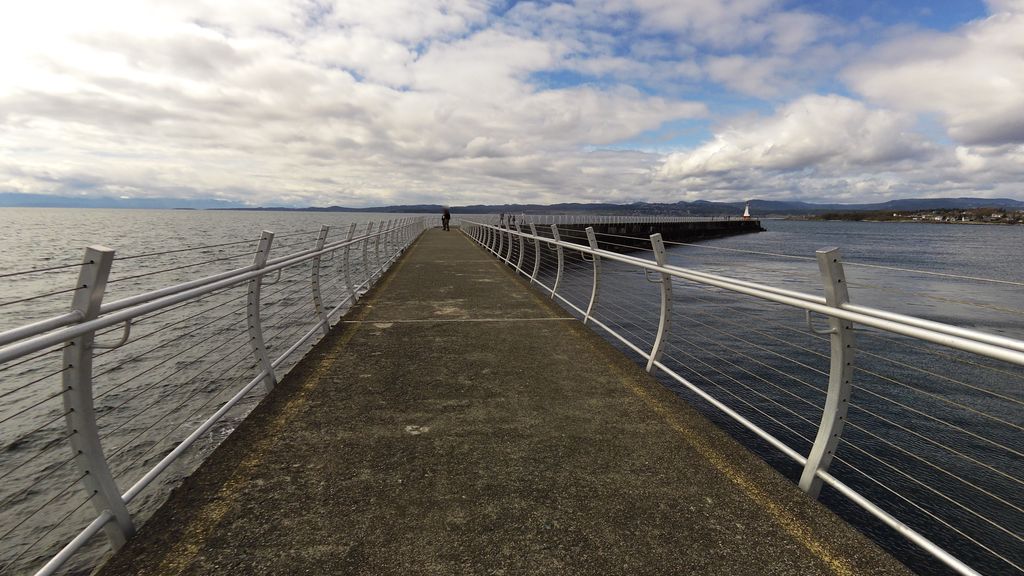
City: victoria